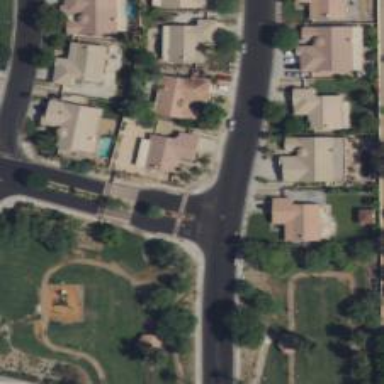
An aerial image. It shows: Residential road.